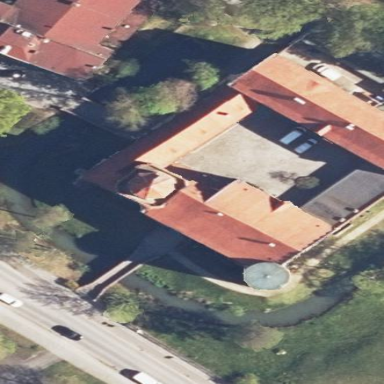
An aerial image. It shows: Stately castle of historic significance. It is identified as civic building.